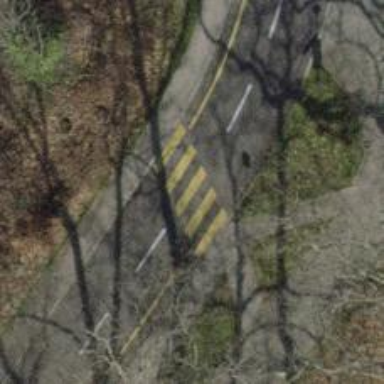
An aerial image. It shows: Marked crossing with zebra markings.